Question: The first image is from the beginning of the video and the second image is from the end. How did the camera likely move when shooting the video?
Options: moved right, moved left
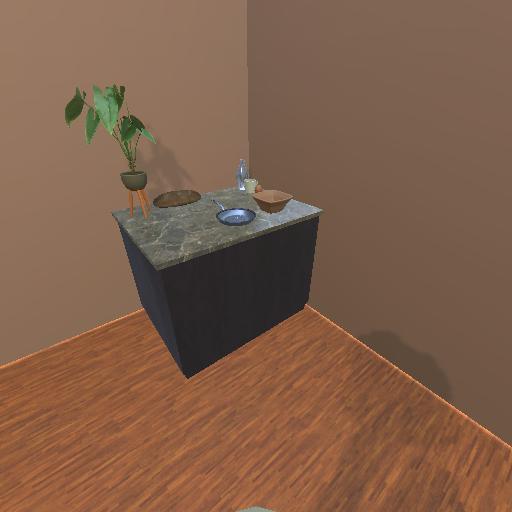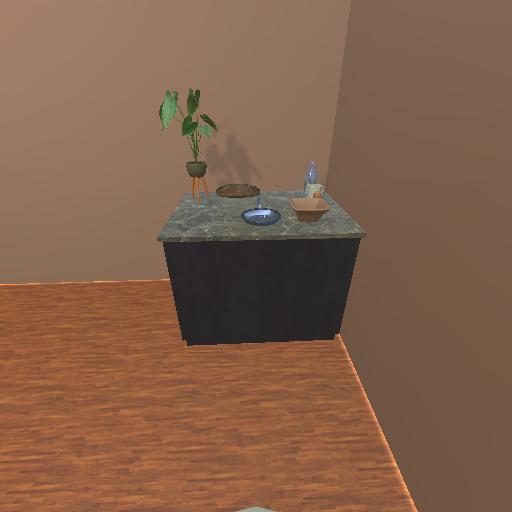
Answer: moved right